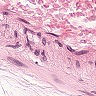
Metastatic tissue present: no